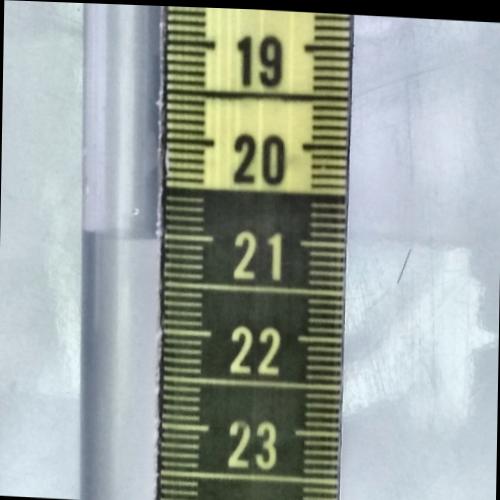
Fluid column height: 21.0 cm